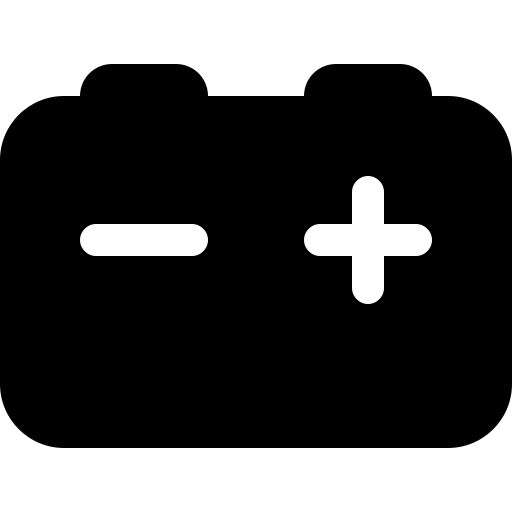
Tags: icon, FontAwesome, fa-icon, solid, car, battery